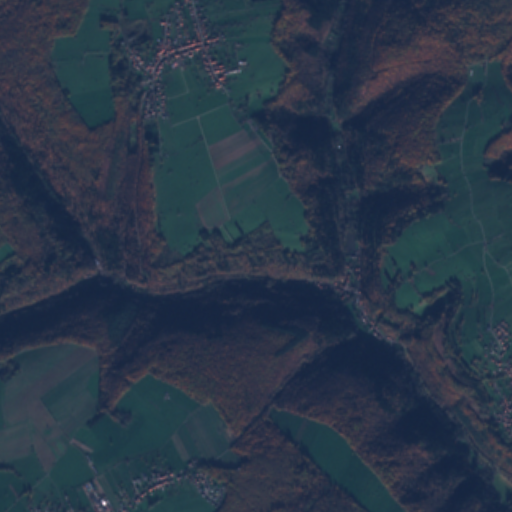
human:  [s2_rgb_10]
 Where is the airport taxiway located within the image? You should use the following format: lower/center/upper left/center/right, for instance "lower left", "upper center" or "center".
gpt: The airport taxiway is located in the lower left of the image.
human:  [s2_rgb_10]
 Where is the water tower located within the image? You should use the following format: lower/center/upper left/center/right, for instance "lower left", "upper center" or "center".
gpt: The water tower is located in the lower center of the image.
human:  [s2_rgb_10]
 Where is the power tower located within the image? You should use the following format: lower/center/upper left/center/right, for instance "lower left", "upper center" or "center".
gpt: There is no power tower in the image.